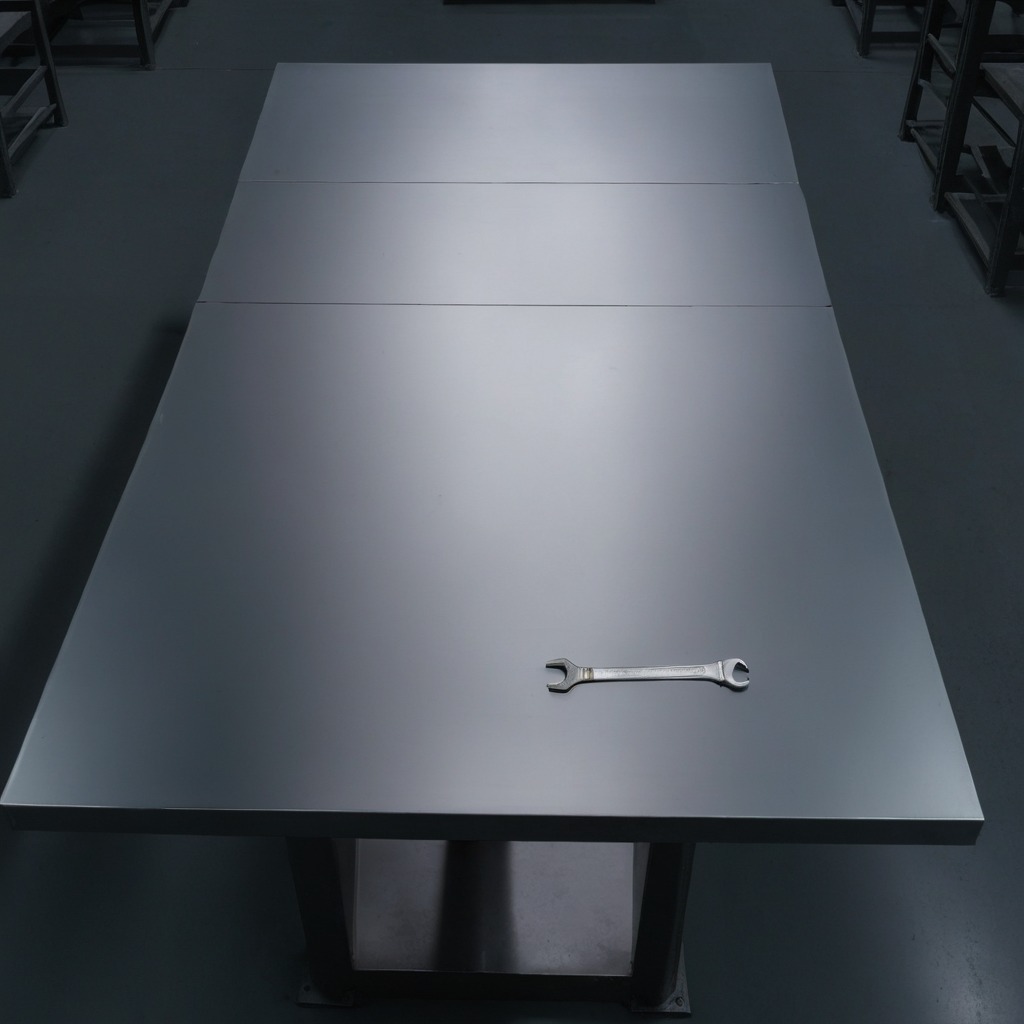
An wrench is lying on a clean empty table in a basement in the evening.